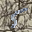
Label: 5